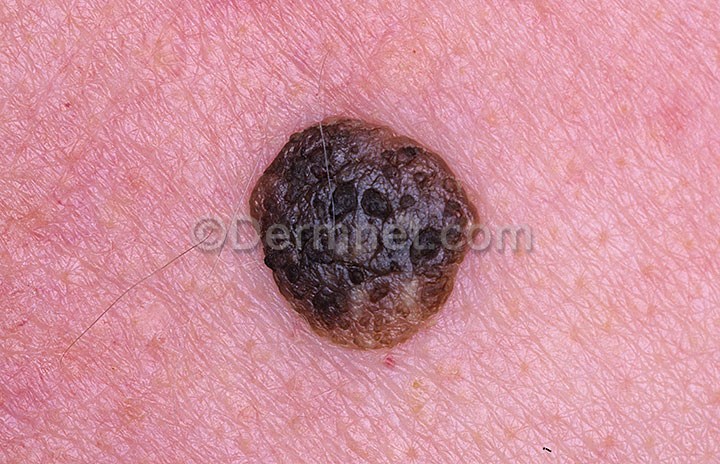
Disease: Seborrheic Keratoses and other Benign Tumors